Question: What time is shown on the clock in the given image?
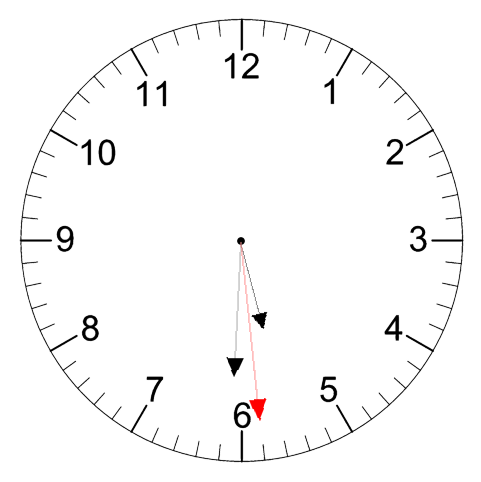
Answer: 05:30:29